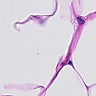
Metastatic tissue present: no